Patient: sex M, age 44
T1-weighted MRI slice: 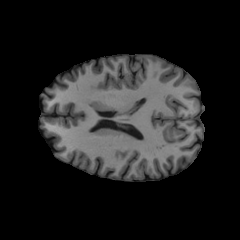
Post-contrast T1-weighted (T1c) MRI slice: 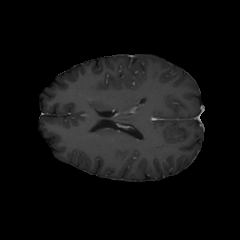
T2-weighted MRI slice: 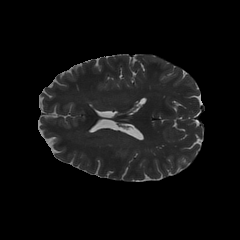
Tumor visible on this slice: no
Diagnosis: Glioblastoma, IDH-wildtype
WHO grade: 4